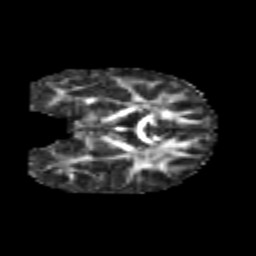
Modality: FA
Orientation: coronal
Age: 6
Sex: male
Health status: healthy